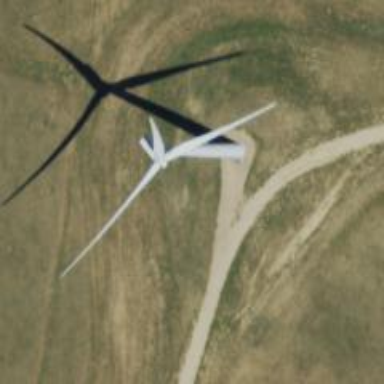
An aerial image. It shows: Wind generator using horizontal axis wind turbines.